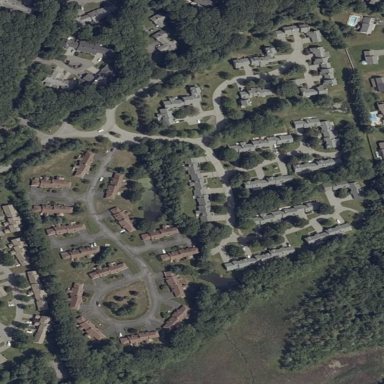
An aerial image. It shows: Residential area consisting of condominiums.